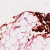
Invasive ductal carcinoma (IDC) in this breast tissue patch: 0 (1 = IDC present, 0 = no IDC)